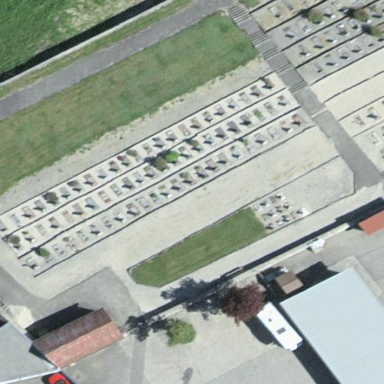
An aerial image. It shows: Cemetery.